Question: Dears,
Please help me, I am stucked.I guess it should not be difficult but I feel overwhelmed.
Need to make ageing of receivables, therefore they must be separated in different buckets.
Suppose we have only 3 groups: , and and the following table:
'''
d = {'Cust': [Dfg, Ers, Dac, Vds, Mhf, Kld, Xsd, Hun],
'Amount': [10000, 100000, 4000, 5411, 756000, 524058, <PHONE>, 54788,
'Days': 150, 21, 30, 231, 48, 15, -4, -14 }
'''

I need to group the amounts to a total sum, depending on the Ageing group.
Example:
Current: <PHONE>, etc.
For that purpose, I tried to group the receivables with such code:
'''
above_10Days = df.groupby((df['Days'] > 0) & (df['Days'] <= 10))
above10sum = above_10Days.Amount.sum().iloc[1]
'''
It works perfect but only when they are actual amount in this group.
When they are no such A/R it throws an exception and stop executing. I tried to use function or to make 'None' value to 0, but no success.
Hopefully someone could know the solution.
Thanks in advance
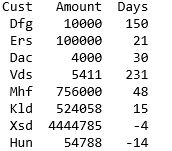
Answer: IIUC:
'''
d = {'Cust': ['Dfg', 'Ers', 'Dac', 'Vds', 'Mhf', 'Kld', 'Xsd', 'Hun'],
'Amount': [10000, 100000, 4000, 5411, 756000, 524058, <PHONE>, 54788],
'Days': [150, 21, 30, 231, 48, 15, -4, -14] }
df = pd.DataFrame(d)
#Updated to assign to output dataframe
df_out = (df.groupby(pd.cut(df.Days,
[-np.inf,10,20,np.inf],
labels=['Current','Above 10 Days','Above 20 Days']))['Amount']
.sum())
'''
Output:
'''
Days
Current <PHONE>
Above 10 Days 524058
Above 20 Days 875411
Name: Amount, dtype: int64
'''
Varible assignent using '.loc':
'''
varCurrent = df_out.loc['Current']
var10 = df_out.loc['Above 10 Days']
var20 = df_out.loc['Above 20 Days']
print(varCurrent,var10,var20)
'''
Output:
'''
<PHONE> 5<PHONE>
'''